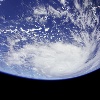
Label: cloud